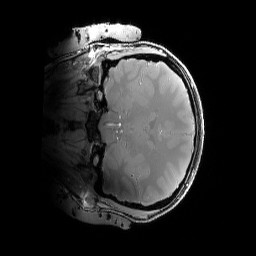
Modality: PDw
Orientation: coronal
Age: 24
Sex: female
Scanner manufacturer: siemens
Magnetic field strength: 6.98 T
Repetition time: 1.38 s
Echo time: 0.00242 s